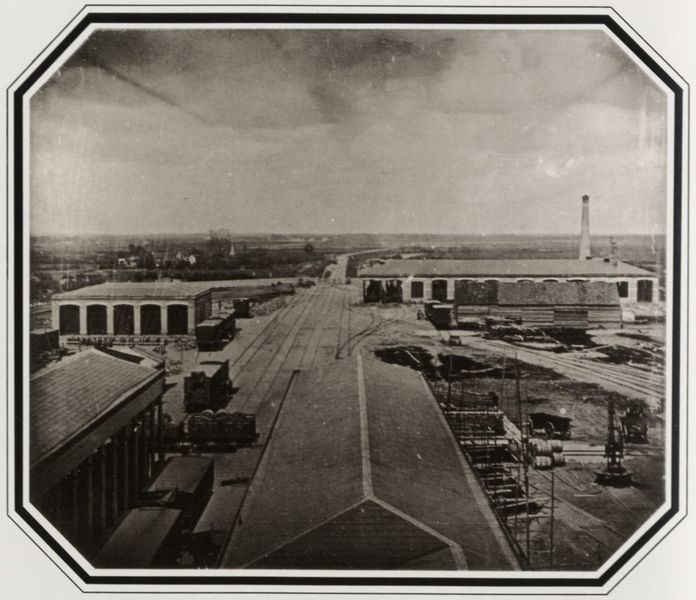
Titel: Bahnhofsanlage der Altona-Kieler Eisenbahn
Künstler: Carl Ferdinand Stelzner
Standort: Hamburg
Institution: Altonaer Museum
Schlagwörter: himmel, schatten, weiß, wolken, landschaft, stadt, braun, grau, licht, schwarz, dach, gebäude, bild, häuser, brunnen, kamin, karren, schornstein, turm, perspektive, modern, zug, dächer, gelände, hof, fabrik, schlot, industrie, karre, wagen, halle, foto, fotografie, stadtansicht, straßen, gerüst, scheune, schwarz-weiß, bahnhof, anhänger, bahn, eisenbahn, lok, lokomotive, gleis, gleise, schienen, wagons, fässer, fotographie, fabrikgebäude, aufnahme, achteck, baustelle, zentriert, fabrikhalle, industrieanlage, waggons, güterzug, fabrikanlage, weiche, güterbahnhof, lichtmasten, industiralisierung, weeichen, fertigungshalle, 21. jhr, 21. jh, schnienen